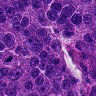
Metastatic tissue present: yes